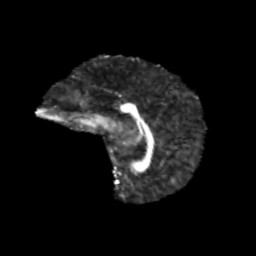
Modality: FA
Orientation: sagittal
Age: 13
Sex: female
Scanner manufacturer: siemens
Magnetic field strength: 3 T
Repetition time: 3.8 s
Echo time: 0.07 s